Interaction volume radius: 10 \u00c5
Interaction volume height: 25 \u00c5
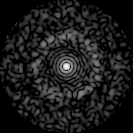
Disorder parameter: 0.8293